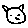
Label: cat